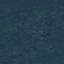
Land use / land cover: Forest